Question: I have Date time when engine has started working and how long was it working. but sometimes it can work more than 24 Hours.
if it worked for 28 Hours on the starting date i will have record
'''
Name started_working Finished working hours_worked
obj-00123 07/02/2018 13:30 08/02/2018 17:30 28
'''
I need to to have record that will show that engine has worked for 10:30 in 07 and 17:30 in 08.
'''
Name started_working Finished working hours_worked
obj-00123 07/02/2018 13:30 07/02/2018 00:00 10:30
obj-00123 07/02/2018 13:30 08/02/2018 17:30 17:30
'''
or something like that. I don't have any idea how can i get this done. can you give me some clues. i dont ask for writing code if its not too easy.
thank you

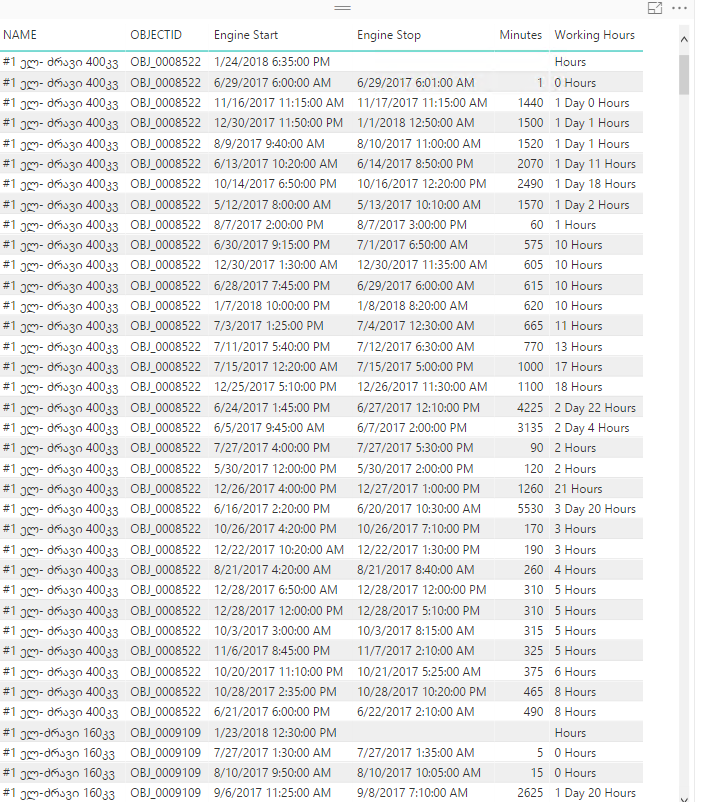
Answer: According to your sample data working hours may be more than several days. In this case you need to use tally table or recursive CTE. I have used recursive CTE since it's easier to handle result fields. Also there are two columns in result named 'started_working' and 'started_working2'. 'started_working' is from your expected output, but I believe you need 'started_working2' column
'''
declare @T as table (
Name varchar(100)
, started_working datetime
, finished_working datetime
--, hours_worked int
)
insert into @T
values
('obj-00123', '20180207 13:30', '20180208 17:30')
, ('obj-00123', '20180208 19:00', '20180209 05:00')
, ('obj-00123', '20180209 19:00', '20180209 22:00')
, ('obj-00123', '20180210 19:00', '20180213 22:00')
;with rcte as (
select
*, started_working2 = started_working
, next_date = cast(dateadd(dd, 1, started_working) as date), 1 step
from
@T
union all
select
Name, started_working, finished_working
, cast(next_date as datetime)
, dateadd(dd, 1, next_date), step + 1
from
rcte
where
next_date < finished_working
)
select
Name, started_working, started_working2, finished_working
, right(replace(str(diff / 60), ' ', 0), 2) + ':' + right(replace(str(diff % 60), ' ', 0), 2) hours_worked
from (
select
Name, started_working
, case
when step = 1 then started_working
else started_working2
end started_working2
, case
when step = max(step) over (partition by Name, started_working)
then finished_working else next_date
end finished_working
from
rcte
) t
cross apply (select datediff(mi, started_working2, finished_working) diff) ca
'''